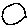
Label: circle